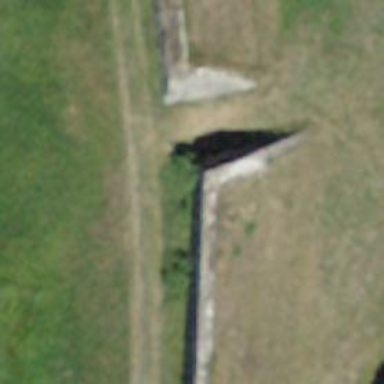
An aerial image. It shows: Wall barrier.